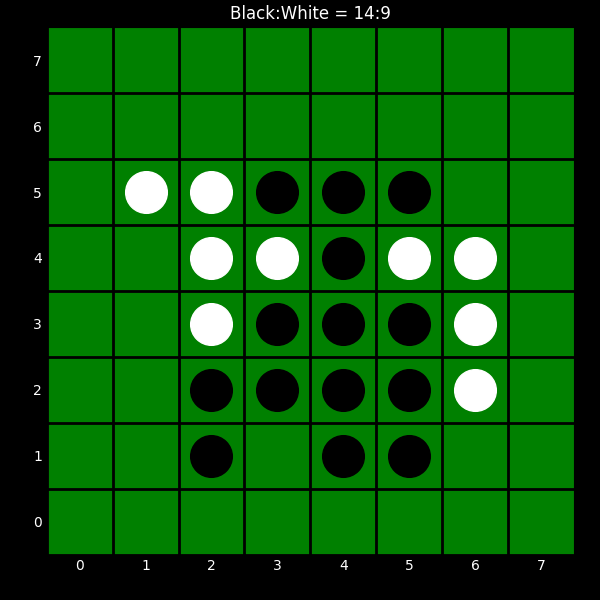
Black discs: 14
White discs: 9